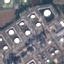
Land use / land cover class: Industrial